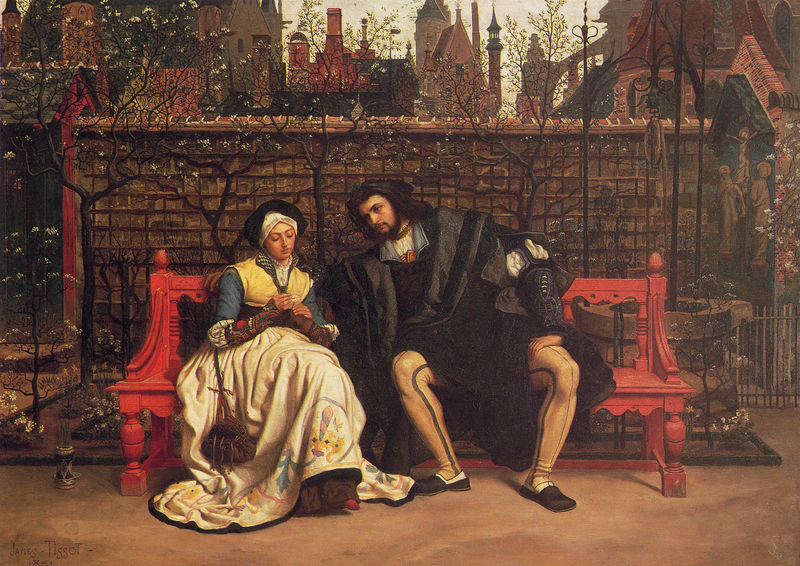
Titel: Faust et Marguerite au jardin, Faust und Margarete im Garten
Künstler: James Tissot
Standort: Washington (District of Columbia)
Institution: Collection David Rust
Schlagwörter: baum, blau, dunkel, gemälde, hand, himmel, mann, umhang, weiß, bäume, gelb, kirchturm, sitzen, stadt, äste, blumen, braun, frau, grau, handschuhe, hell, hintergrund, holz, hut, hüte, kleid, schwarz, strasse, szene, blüten, dach, dame, gebäude, haus, park, rot, tuch, weg, zaun, haube, muster, ornament, rock, bart, gesichter, hose, jung, kappe, mütze, wand, architektur, arm, arme, falten, gesicht, kleidung, kragen, samt, stein, ärmel, bild, herr, hände, signatur, öl, häuser, strauch, zweige, gebüsch, gitter, kirche, boden, gewand, haare, kostüm, mantel, reich, sitzend, stickerei, adel, decke, paar, pflanzen, england, gotik, renaissance, brunnen, schornstein, turm, garten, ranken, adelige, beine, fell, bäumchen, kopfbedeckung, terrasse, liebe, fassaden, unterhaltung, mieder, schuhe, dorf, dächer, giebel, mauer, ziegel, hecke, kahl, hof, bank, figuren, ölgemälde, stämme, handarbeit, streifen, sticken, faltenwurf, edel, revers, fallen, geneigt, frühling, tor, umarmen, strümpfe, kreuz, türme, friedhof, manschetten, beutel, hauben, tasche, ranke, zuneigung, flirt, liebespaar, rau, ehepaar, jüngling, büme, efeu, knospen, gotisch, jesus, kreuzigung, verliebt, mittelalter, stelldichein, strumpfhose, wams, kruzifix, beet, präraffaeliten, holzbank, heimlich, kopfschmuck, schäfer, spalier, lackiert, laube, heiligenbild, verziehrung, pastorale, bgen, pastoral, gemauert, triebe, baume, gekreuzigter, gefühle, gartenbank, wegkreuz, tete a tete, parkbank, schaube, steinern, kuhmaulschuhe, endzeit, konversation, rendevous, beinlinge, neben, mann und frau, rendezvous, schäferszene, theateraufführung, fallem, rote bank, strümppfe, umlegen, verabredung, ank, hánde, kirchengarten, niderlanden